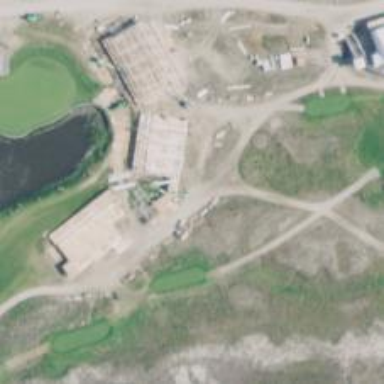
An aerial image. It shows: Path for both roads and golfers.